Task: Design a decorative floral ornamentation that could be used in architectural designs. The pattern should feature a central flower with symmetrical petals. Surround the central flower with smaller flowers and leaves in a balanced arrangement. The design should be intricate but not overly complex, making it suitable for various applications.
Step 277:
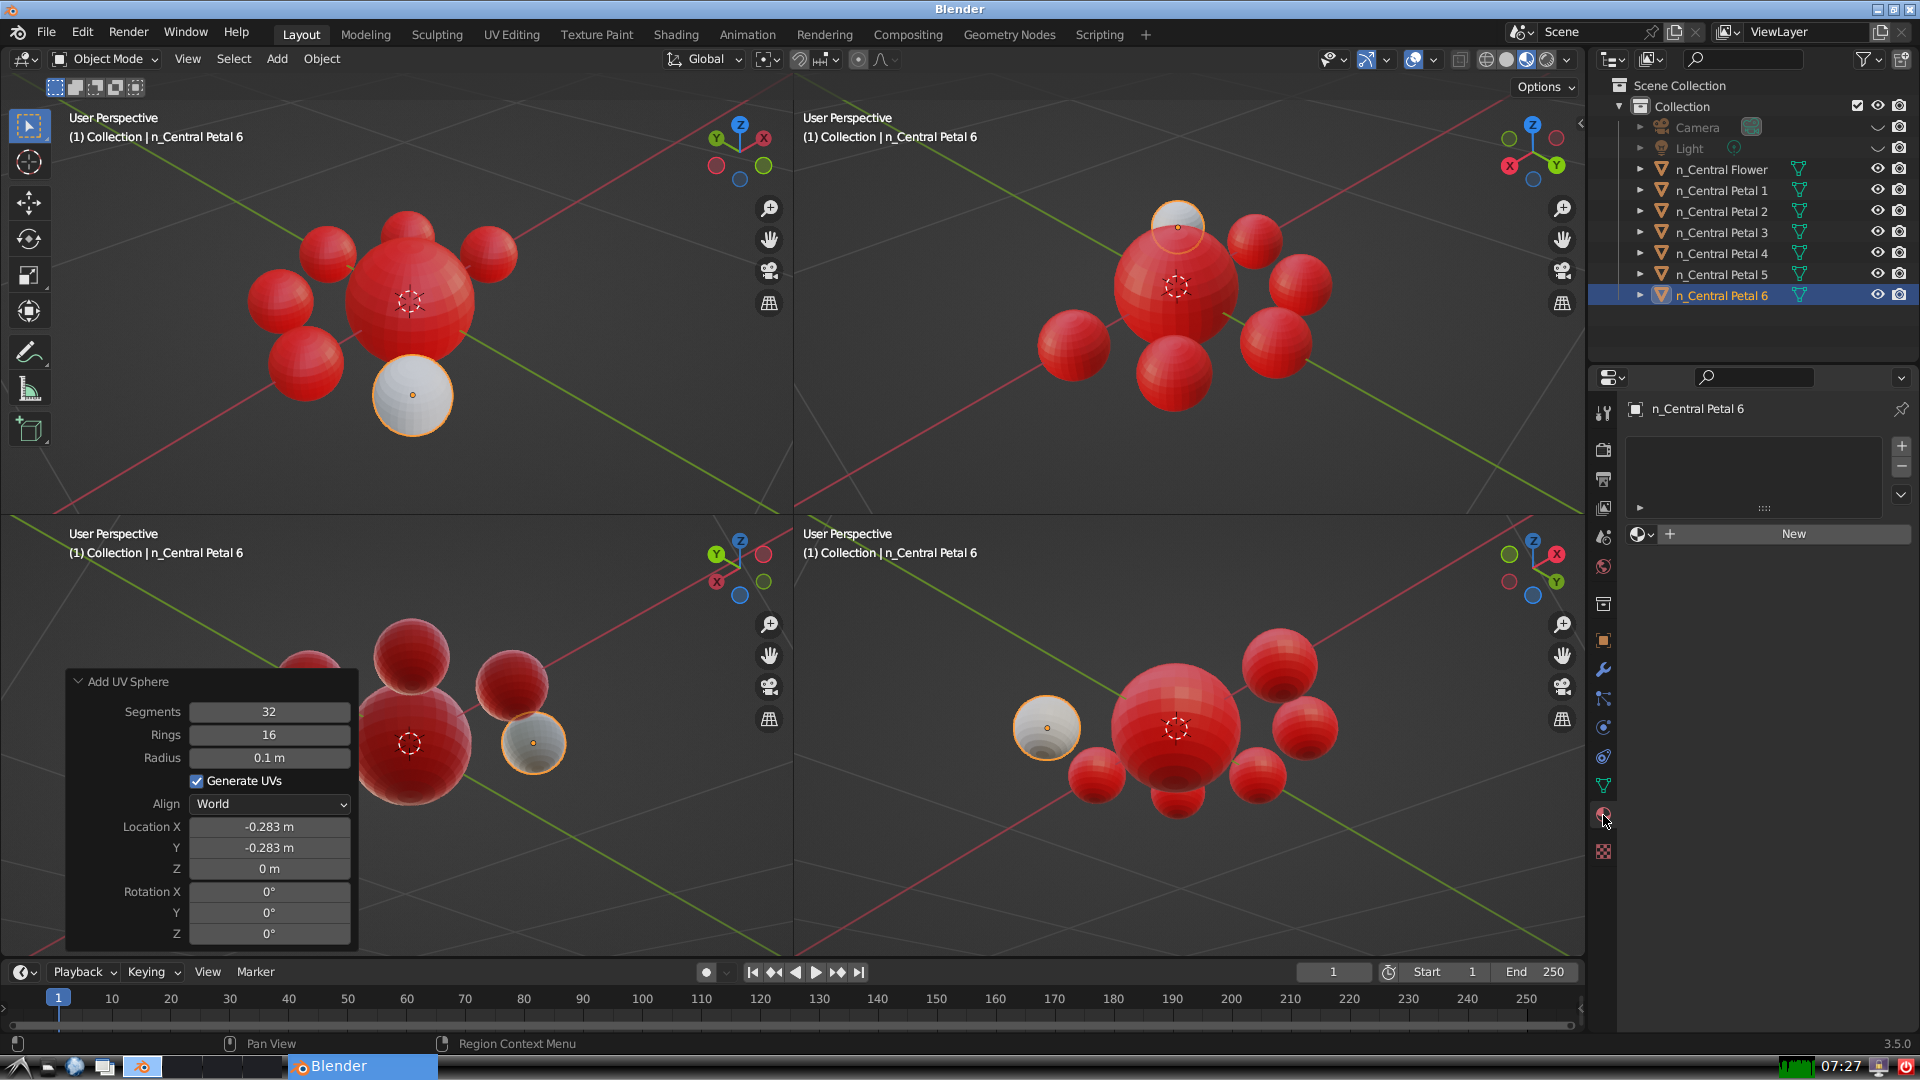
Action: {"mouse_move": [1636, 534]}